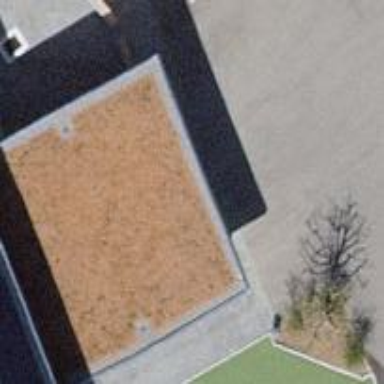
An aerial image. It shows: View of roof of building.